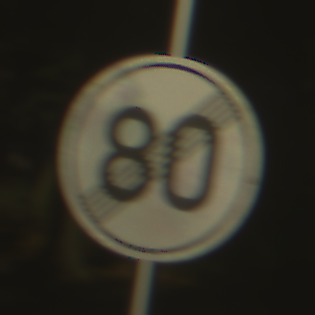
Verkehrszeichen: EndeGeschwindigkeit80
Umgebung: Outdoor, Nature
Tageszeit: SunriseSunset
Wetter: PartlyCloudy
Licht: Natural
Jahreszeit: NotSpecified
Kontrast: HighContrast